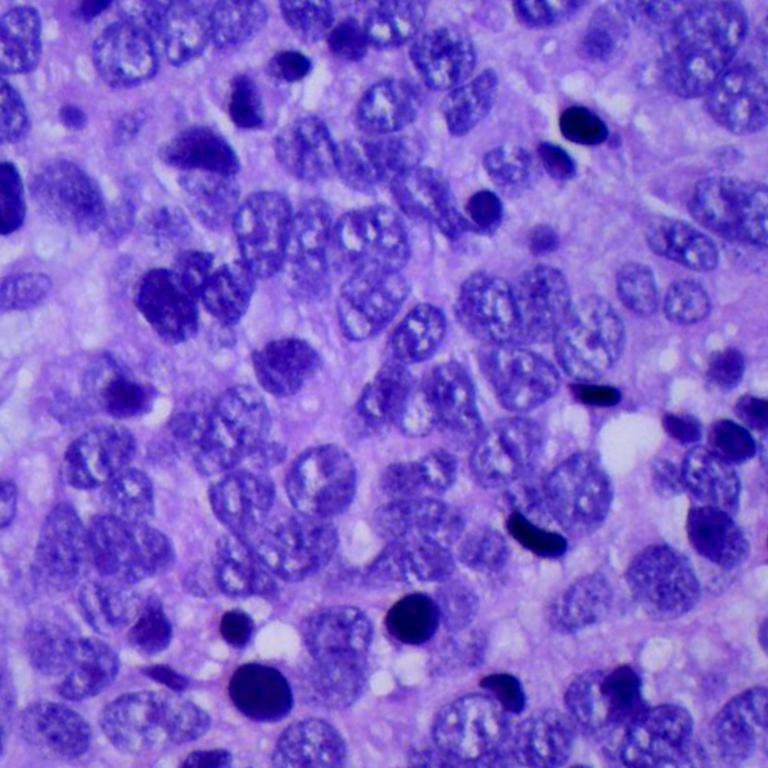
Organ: lung
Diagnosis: squamous carcinomas